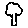
Label: tree